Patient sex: M
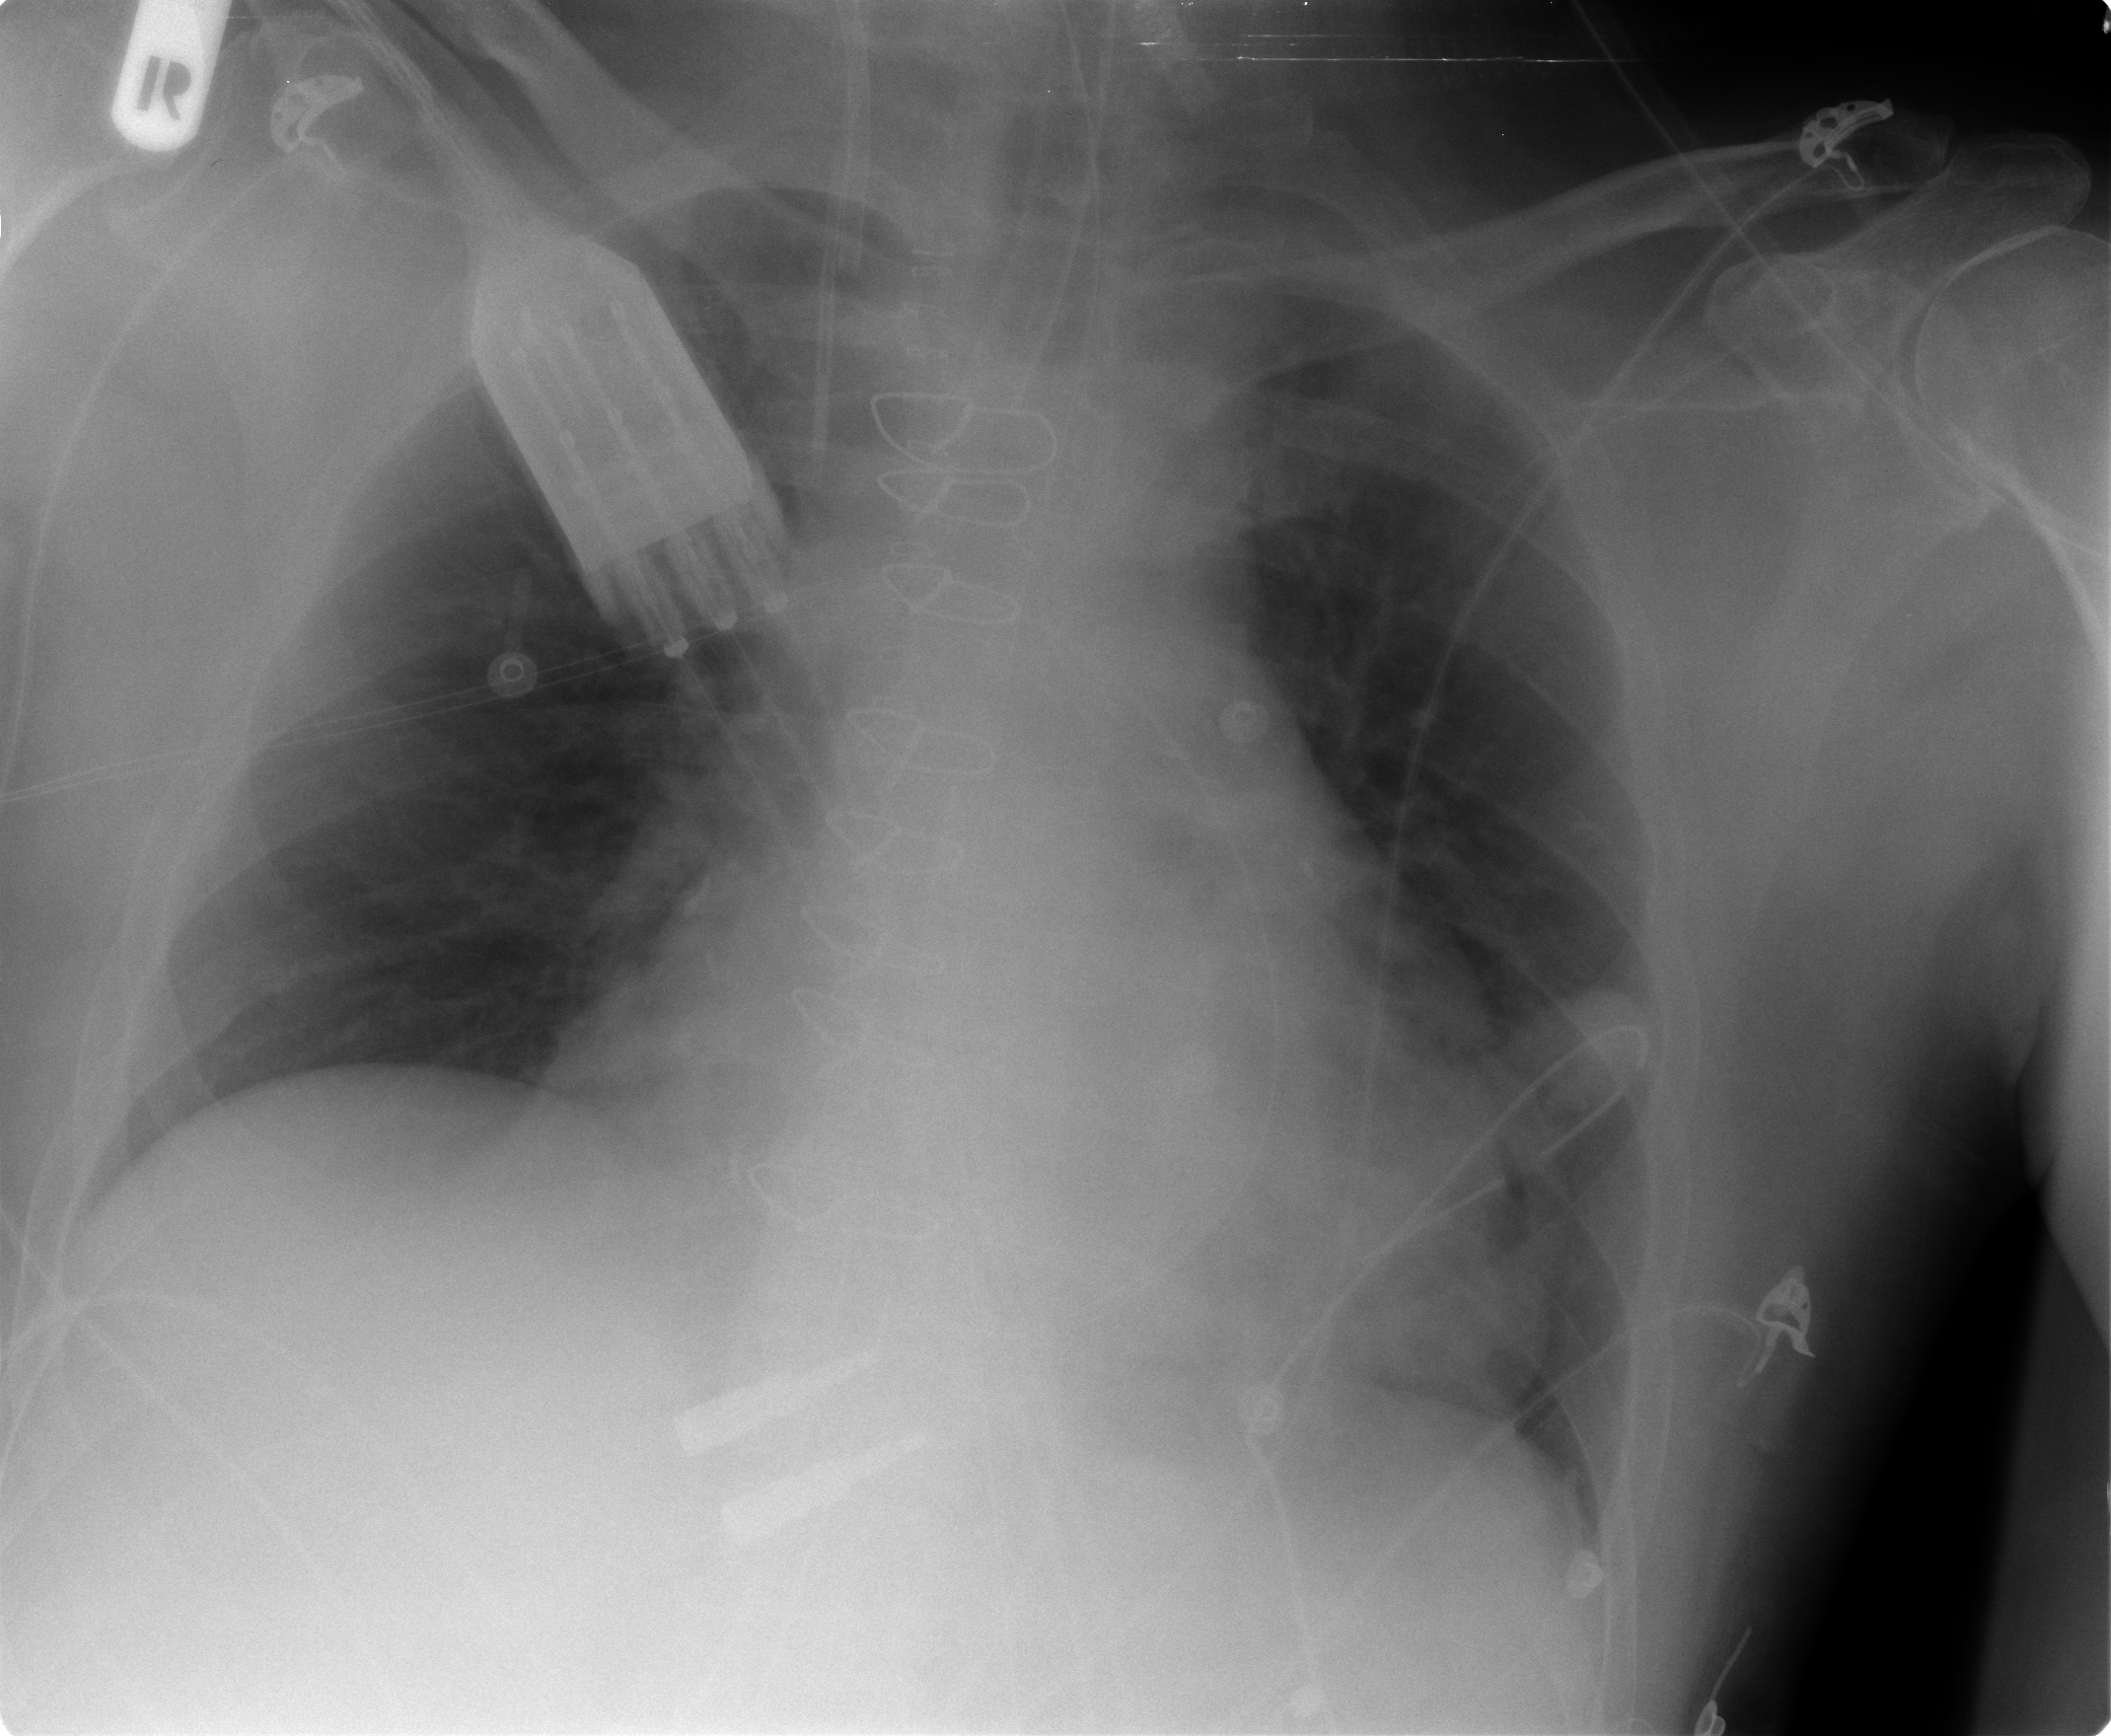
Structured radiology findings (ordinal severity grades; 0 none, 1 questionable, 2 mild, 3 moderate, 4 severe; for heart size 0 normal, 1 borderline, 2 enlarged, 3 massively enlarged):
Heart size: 2
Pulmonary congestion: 2
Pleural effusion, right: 0
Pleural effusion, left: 0
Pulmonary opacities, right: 0
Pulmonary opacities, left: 0
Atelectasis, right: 0
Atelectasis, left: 2